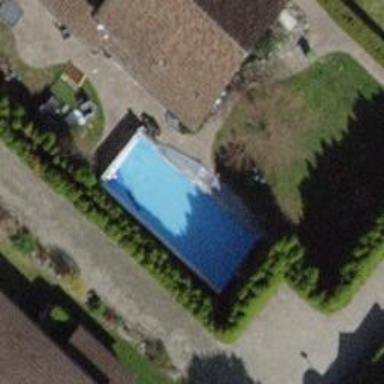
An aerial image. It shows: Swimming pool located in leisure land.